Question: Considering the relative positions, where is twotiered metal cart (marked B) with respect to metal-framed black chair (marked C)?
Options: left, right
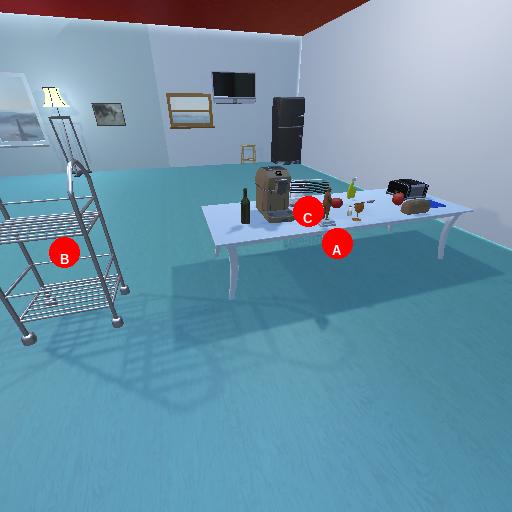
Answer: left